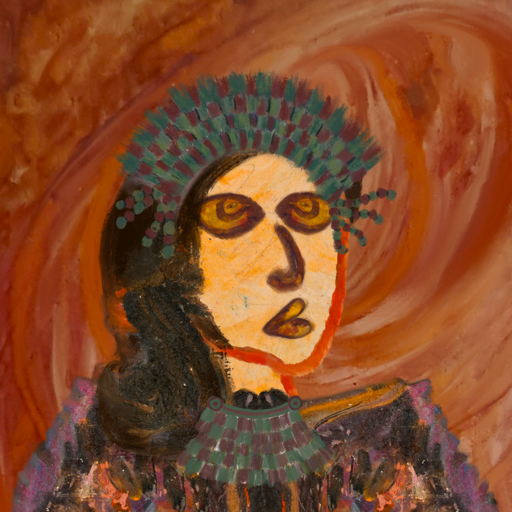
Background: Pious_Lady, Head And Neck Side: Experience, Face Side: Comrade, Bust: Gypsy_Queen, Hair Side: Gypsy_Queen, Head Accessory: After_Raid_Crown, Second Necklace: After_Raid, Necklace: Blank, Baby: Blank